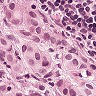
Metastatic tissue present: yes